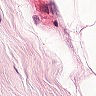
Metastatic tissue present: no